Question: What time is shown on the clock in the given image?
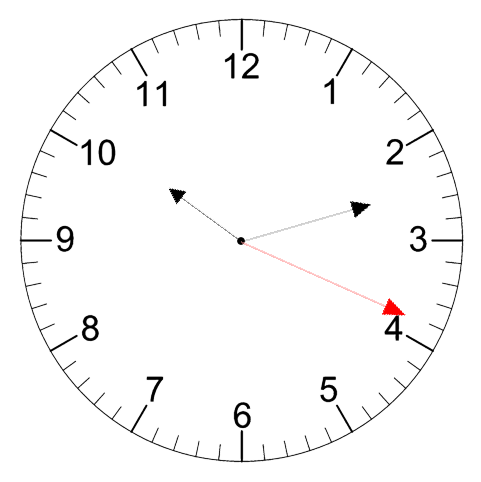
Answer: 10:12:19